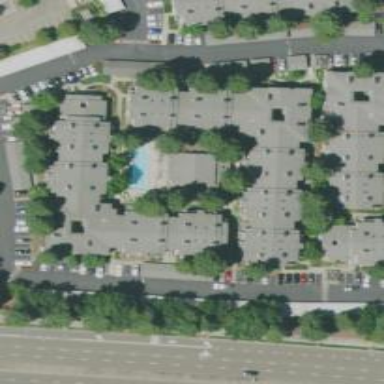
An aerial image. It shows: View of apartment building.